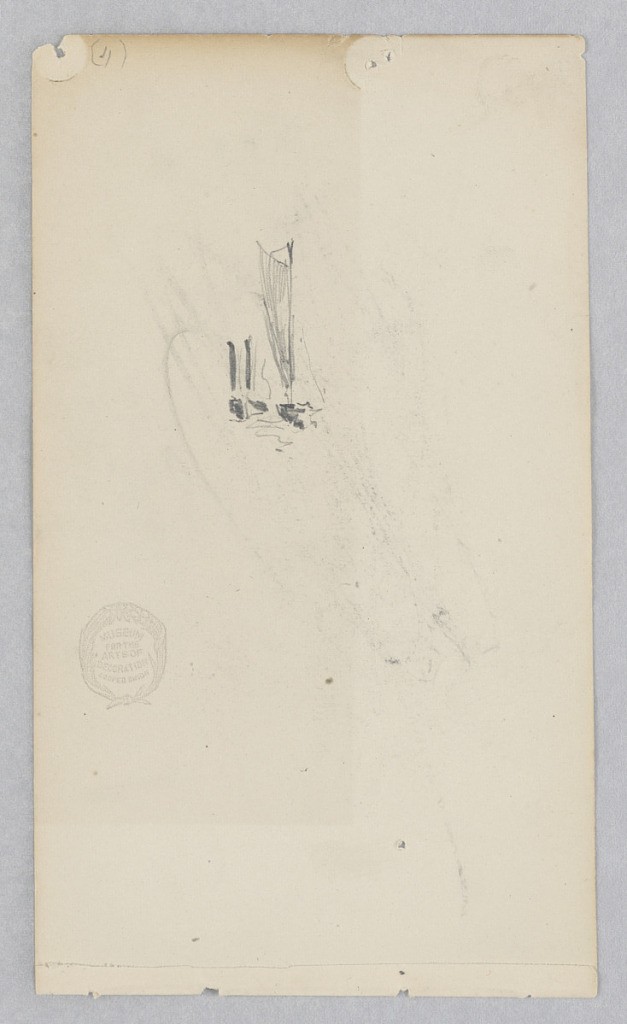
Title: Sailboats
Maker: Robert Frederick Blum, American, 1857–1903
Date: n.d.
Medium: Graphite on wove paper
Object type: Drawing
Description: Sketch of two sailboats under sail.